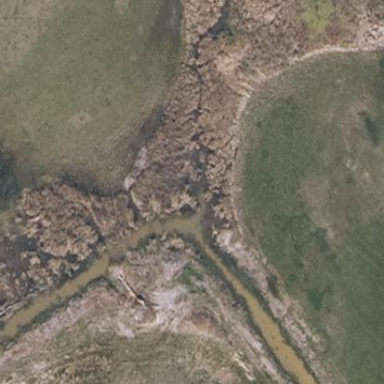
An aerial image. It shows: Marshy wetland area.